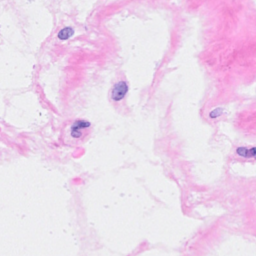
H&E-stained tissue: Breast